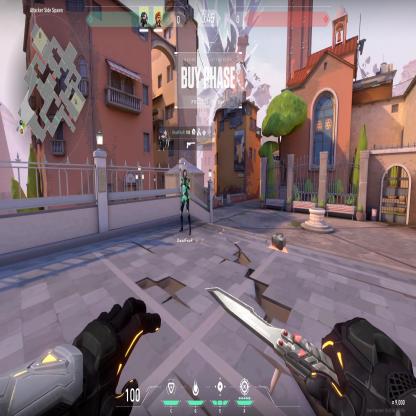
Label: dropped spike ; teammate